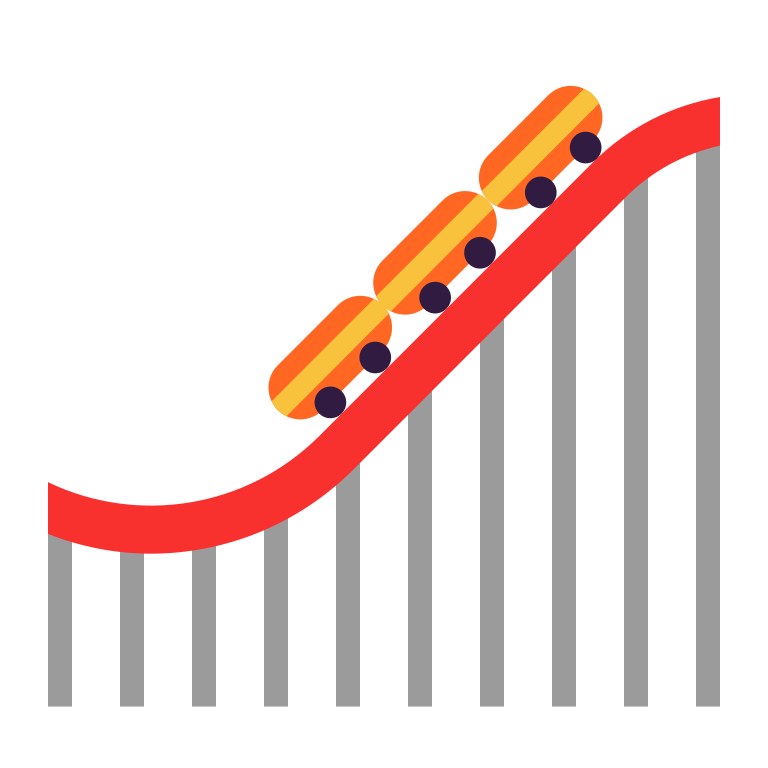
roller coaster flat